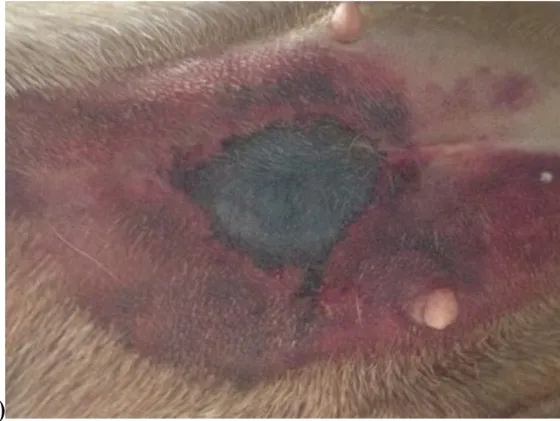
Images of a dog with CRGV (Case 1) illustrating how a dark-red necrotic, cutaneous lesion in the umbilical region expanded in size over the course of approximately 48 h (a-c). Credit: Gregory Cameron MVB, AllPets Drogheda.
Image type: medical_photograph (skin_photograph)